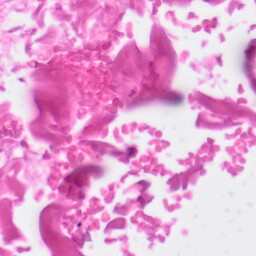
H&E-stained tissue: Skin